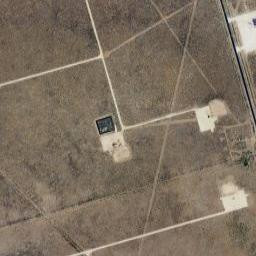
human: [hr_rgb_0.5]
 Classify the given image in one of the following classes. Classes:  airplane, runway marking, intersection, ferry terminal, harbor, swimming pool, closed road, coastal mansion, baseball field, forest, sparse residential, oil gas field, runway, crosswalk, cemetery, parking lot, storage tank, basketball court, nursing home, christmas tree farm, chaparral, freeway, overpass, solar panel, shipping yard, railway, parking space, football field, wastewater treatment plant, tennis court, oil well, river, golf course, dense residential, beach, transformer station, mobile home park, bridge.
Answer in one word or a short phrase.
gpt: oil gas field